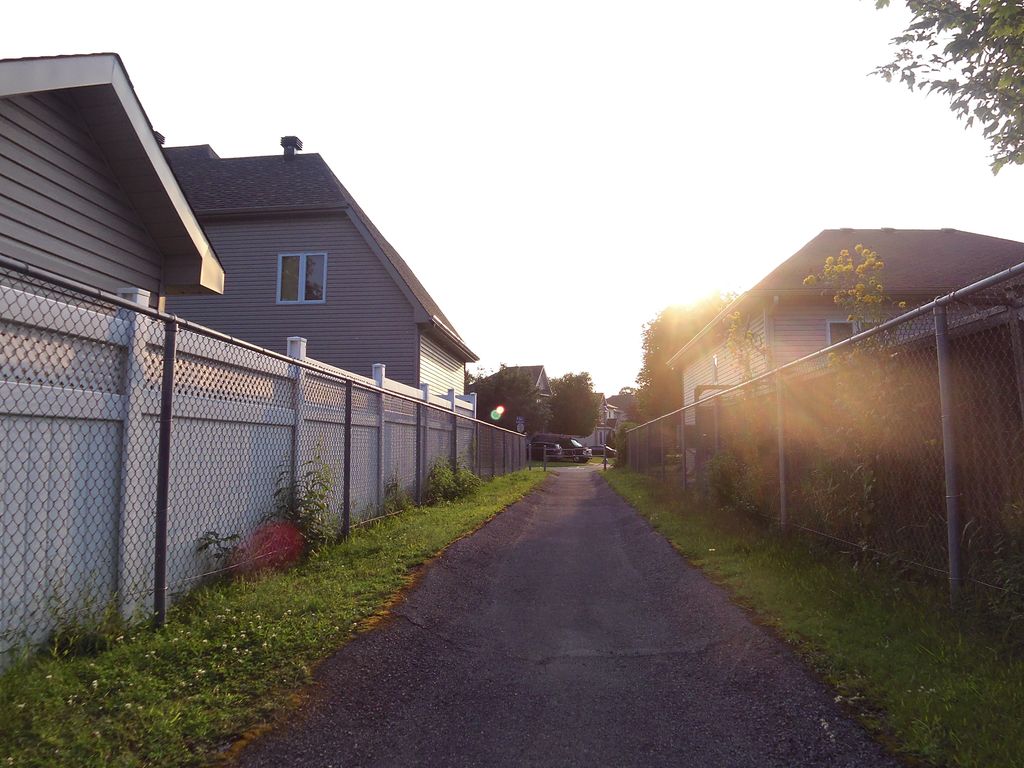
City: ottawa-gatineau